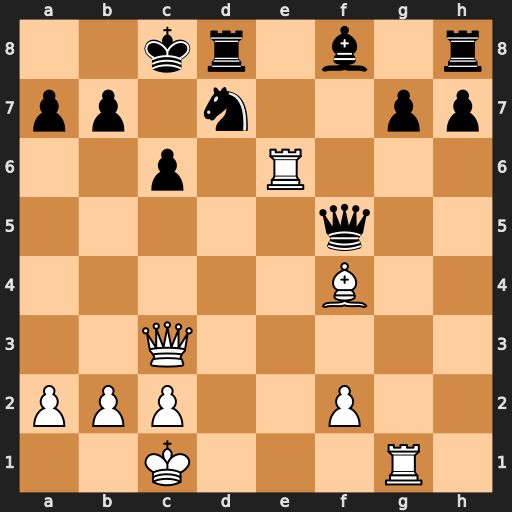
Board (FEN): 2kr1b1r/pp1n2pp/2p1R3/5q2/5B2/2Q5/PPP2P2/2K3R1
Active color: w
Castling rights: -
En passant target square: -
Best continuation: Rxc6+ bxc6 Qxc6#